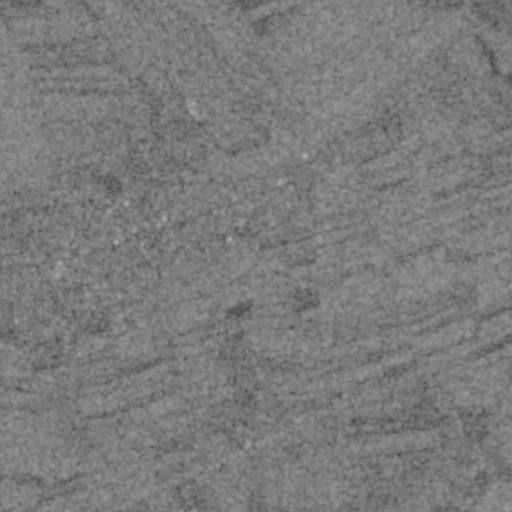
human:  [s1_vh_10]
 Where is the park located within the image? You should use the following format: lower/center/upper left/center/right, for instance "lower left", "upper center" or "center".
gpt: The park is located in the center left of the image.
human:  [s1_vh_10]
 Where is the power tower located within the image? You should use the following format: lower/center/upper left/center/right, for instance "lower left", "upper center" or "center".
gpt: The power tower is located in the upper left of the image.
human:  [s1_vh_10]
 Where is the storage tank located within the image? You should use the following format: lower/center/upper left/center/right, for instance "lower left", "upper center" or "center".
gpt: The storage tank is located in the lower center of the image.
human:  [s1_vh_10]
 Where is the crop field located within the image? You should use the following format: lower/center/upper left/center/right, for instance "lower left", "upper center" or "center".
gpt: There is no crop field in the image.

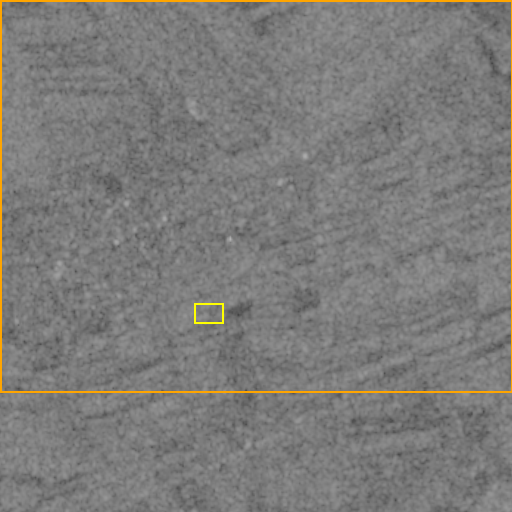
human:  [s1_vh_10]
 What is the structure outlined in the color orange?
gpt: The structure outlined in orange is a crop field.
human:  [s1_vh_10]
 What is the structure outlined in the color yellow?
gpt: The structure outlined in yellow is a park.
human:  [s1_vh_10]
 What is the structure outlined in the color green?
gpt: There is no green outline.